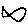
Label: fish